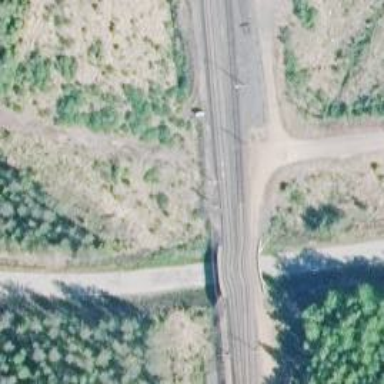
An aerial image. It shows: Bridge carrying railway with continuous electrified contact lines.